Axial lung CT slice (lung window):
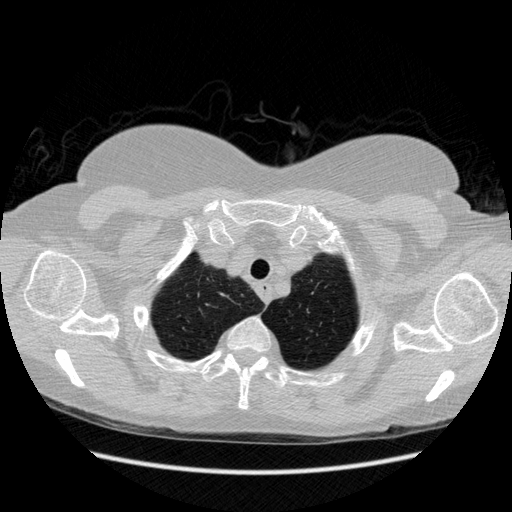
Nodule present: no